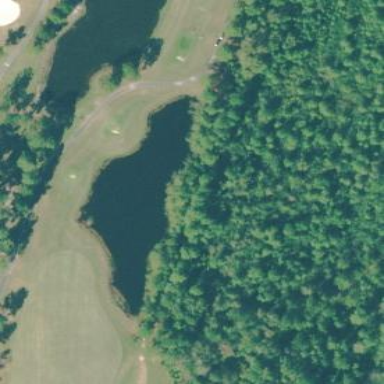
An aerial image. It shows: Picturesque scene of golf course with lateral water hazard.